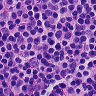
Metastatic tissue present: no